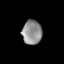
Tissue: lung
Cell type: Epithelial cells
Senescence score: 0.1829
Nuclear area (px): 466
Mean DAPI intensity: 143.865